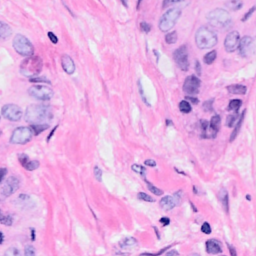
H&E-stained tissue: Breast